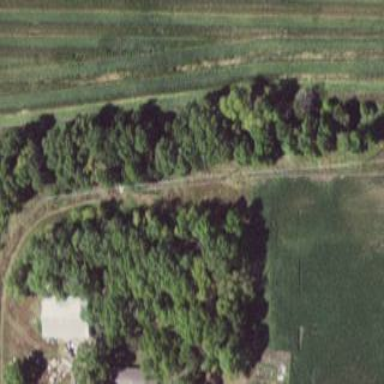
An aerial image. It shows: Shelterbelt area within woodland.